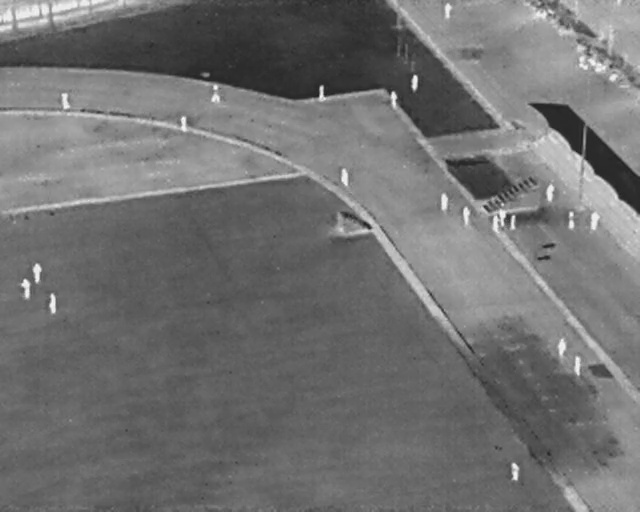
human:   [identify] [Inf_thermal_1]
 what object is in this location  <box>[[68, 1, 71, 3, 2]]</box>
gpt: <ref>1 medium person at the top right</ref>

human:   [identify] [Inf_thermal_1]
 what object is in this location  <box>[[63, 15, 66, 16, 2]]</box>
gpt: <ref>1 small person at the top</ref>

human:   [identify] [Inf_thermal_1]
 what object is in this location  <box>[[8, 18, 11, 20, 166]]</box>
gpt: <ref>1 medium person at the top left</ref>

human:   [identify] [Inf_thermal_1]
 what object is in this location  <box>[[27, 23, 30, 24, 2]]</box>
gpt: <ref>1 small person at the top left</ref>